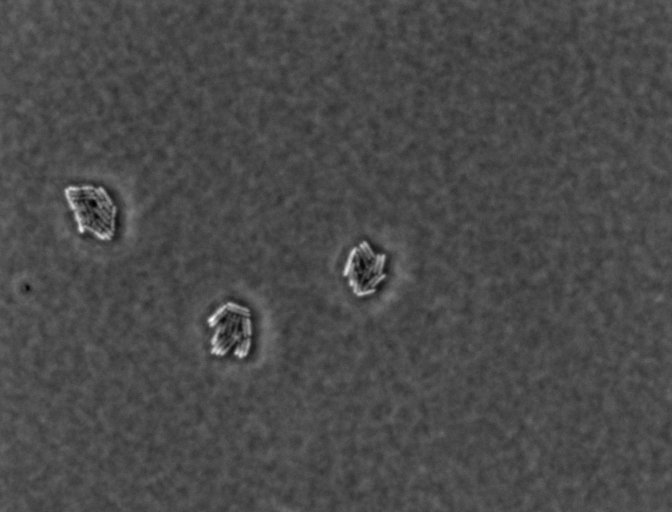
Salmonella enterica Typhimurium